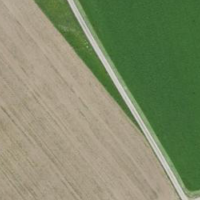
EUNIS habitat code: 52
Species observed at this site:
Melittis melissophyllum